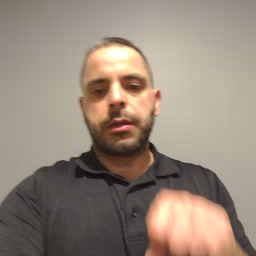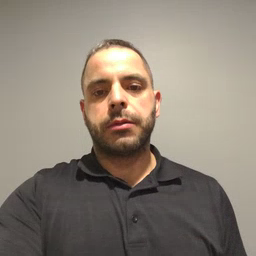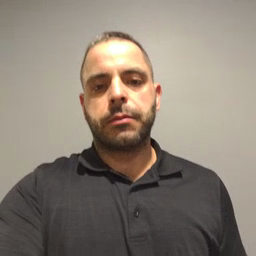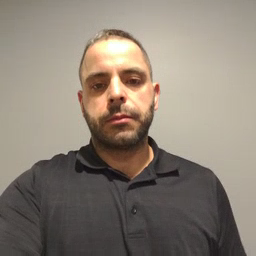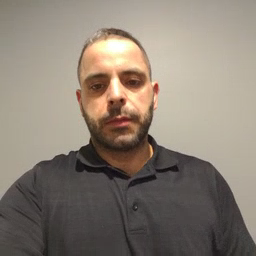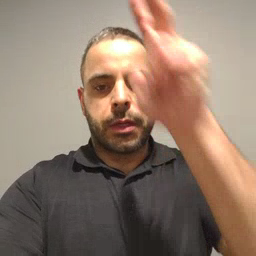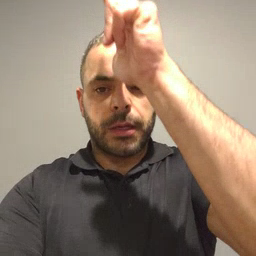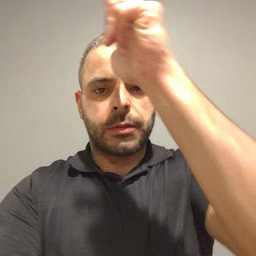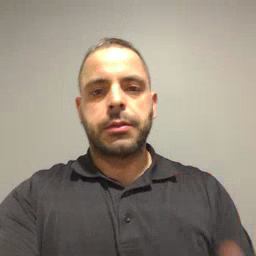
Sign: hen